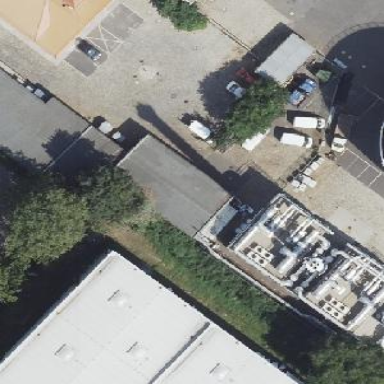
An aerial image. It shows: Commercial building with gabled roof.